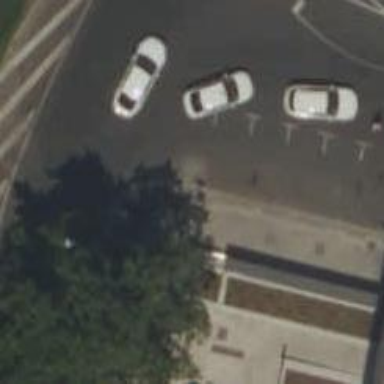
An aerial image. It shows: Taxi stand.